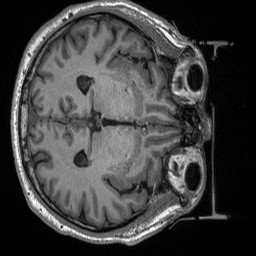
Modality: T1w
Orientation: axial
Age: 56
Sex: male
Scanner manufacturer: siemens
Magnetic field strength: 3 T
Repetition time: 2.53 s
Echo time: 0.00219 s